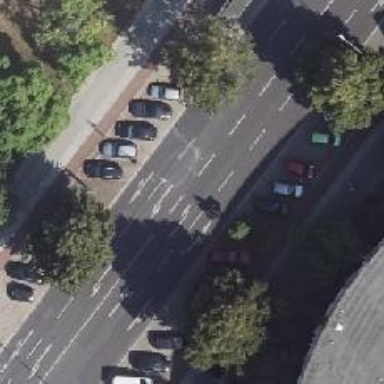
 there is lane for parking available on both sides."